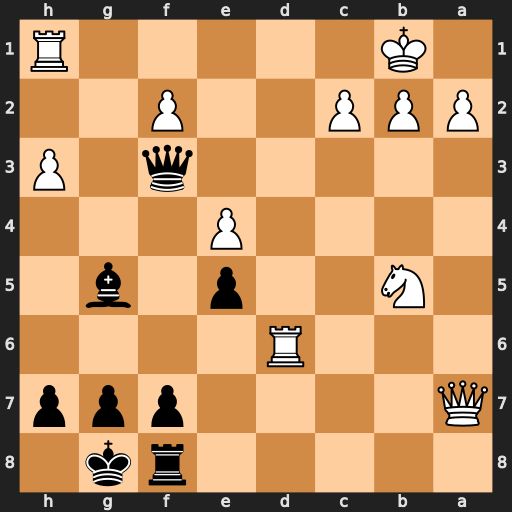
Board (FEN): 5rk1/Q4ppp/3R4/1N2p1b1/4P3/5q1P/PPP2P2/1K5R
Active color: b
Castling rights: -
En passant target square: -
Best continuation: Qxh1+ Rd1 Qxd1#